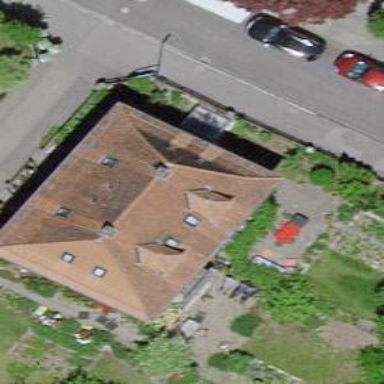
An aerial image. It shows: Semi-detached house with hipped maroon roof oriented across the building.